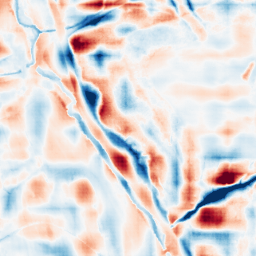
Category: wavelet
Decomposition family: wavelet_reverse_biorthogonal
Decomposition parameters: wavelet: rbio5.5
level: 5
Upsampling method: sinc_blackman
Upsampling parameters: scale: 8
kernel_size: 16
Upsampling scale: 8